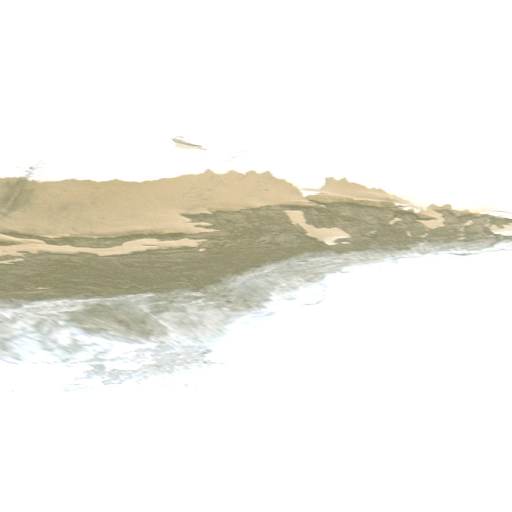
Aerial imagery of mountain in Alaska named Flower Tower containing only unknown